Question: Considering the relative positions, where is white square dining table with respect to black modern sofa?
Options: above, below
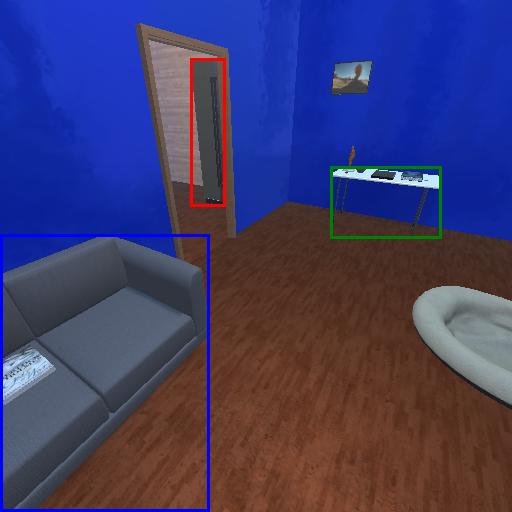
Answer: above